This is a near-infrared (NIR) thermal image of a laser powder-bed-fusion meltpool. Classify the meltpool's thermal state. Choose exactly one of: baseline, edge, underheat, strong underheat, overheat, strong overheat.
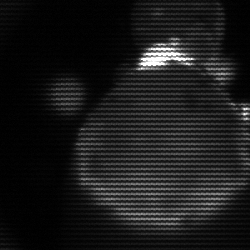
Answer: edge